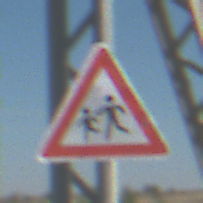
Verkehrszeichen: KinderRechts
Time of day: MorningAfternoon
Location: Outdoor (Special)
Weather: Clear
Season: NotSpecified
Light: Natural